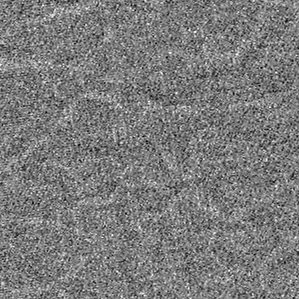
Label: frost